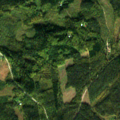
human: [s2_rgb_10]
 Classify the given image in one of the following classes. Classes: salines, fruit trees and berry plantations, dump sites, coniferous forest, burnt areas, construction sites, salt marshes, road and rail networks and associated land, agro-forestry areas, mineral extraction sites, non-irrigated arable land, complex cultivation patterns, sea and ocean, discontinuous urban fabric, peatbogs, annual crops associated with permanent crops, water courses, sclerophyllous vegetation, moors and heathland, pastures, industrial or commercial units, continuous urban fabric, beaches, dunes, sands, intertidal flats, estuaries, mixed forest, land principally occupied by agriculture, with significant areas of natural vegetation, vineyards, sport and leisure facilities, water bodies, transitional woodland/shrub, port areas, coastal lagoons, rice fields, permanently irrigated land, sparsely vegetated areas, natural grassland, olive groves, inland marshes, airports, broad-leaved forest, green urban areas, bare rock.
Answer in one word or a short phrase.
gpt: coniferous forest, mixed forest, transitional woodland/shrub